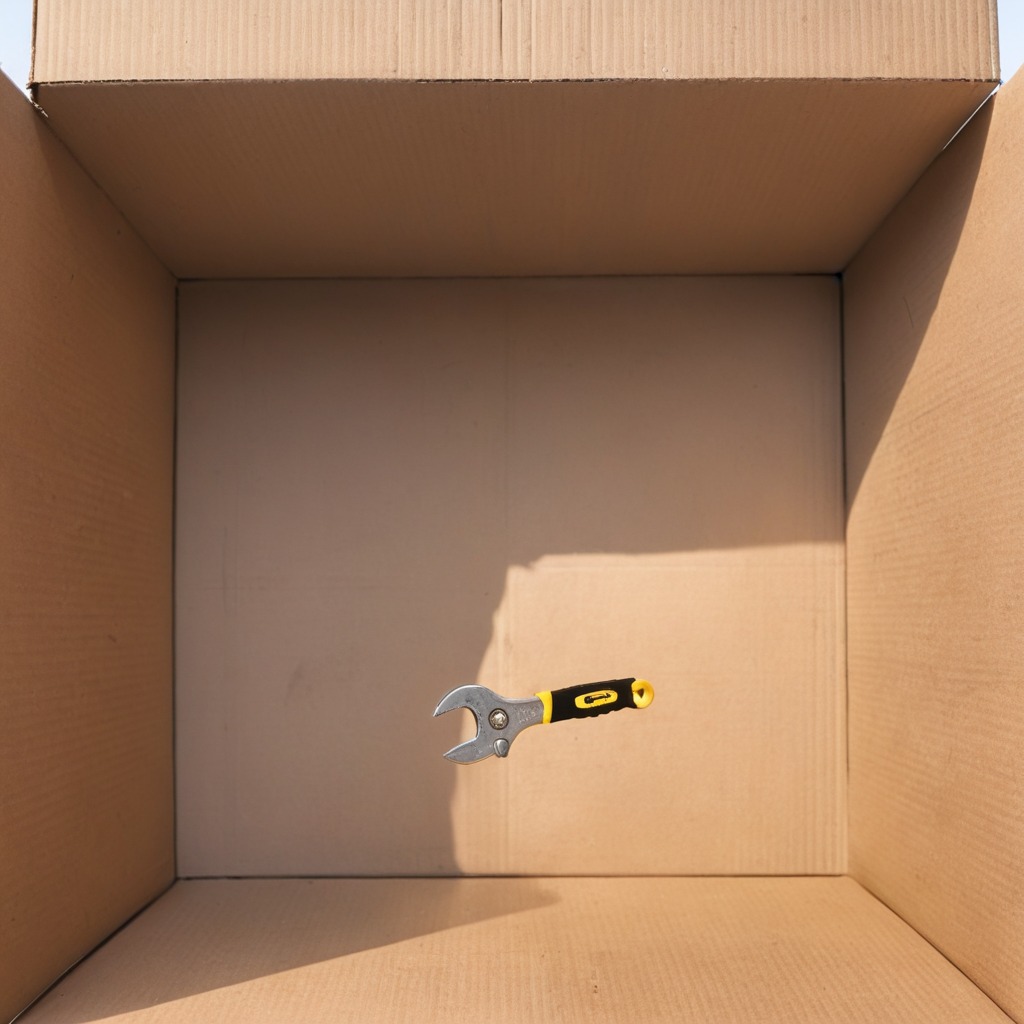
A wrench is lying on the clean dry cardboard box surface in an outdoor workshop during daytime bright natural light soft shadows slightly creased but